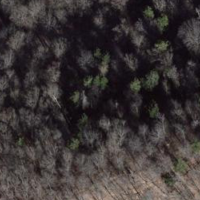
EUNIS habitat code: 41
Species observed at this site:
Adenostyles alpina